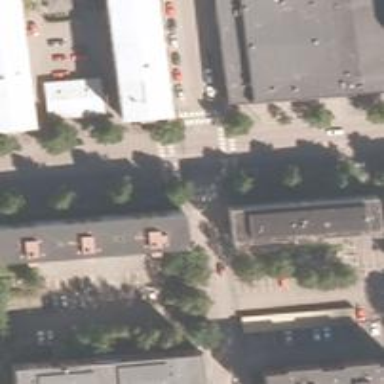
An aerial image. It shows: Tertiary road with separate asphalt surfaces for sidewalks and cycleway.